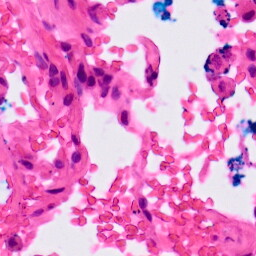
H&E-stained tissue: Lung